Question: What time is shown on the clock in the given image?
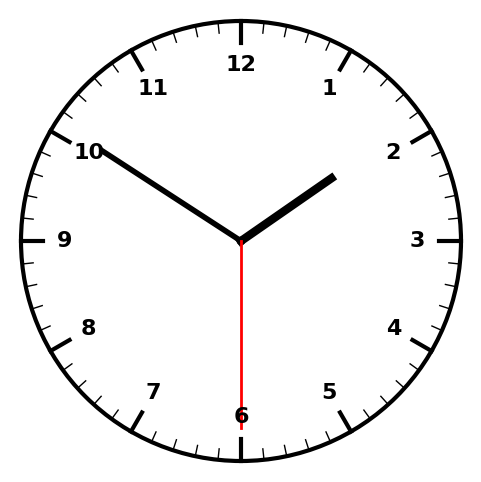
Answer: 01:50:30